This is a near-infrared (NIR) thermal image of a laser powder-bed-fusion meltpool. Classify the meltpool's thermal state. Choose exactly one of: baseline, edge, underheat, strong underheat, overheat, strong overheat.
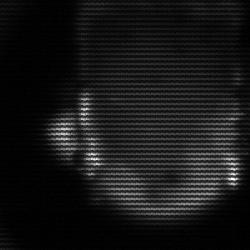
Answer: baseline